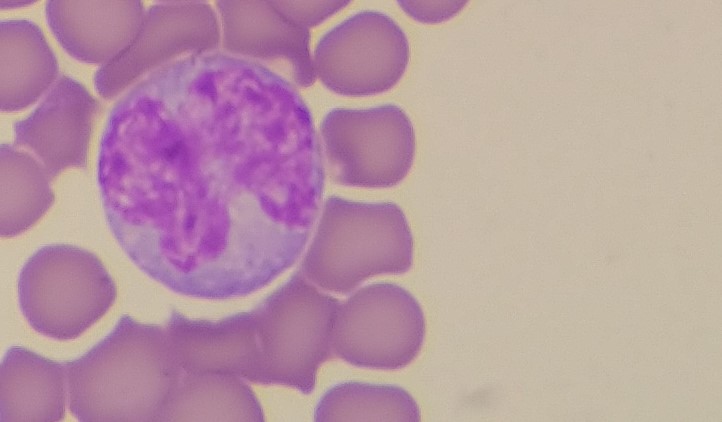
White blood cell type: Neutrophil